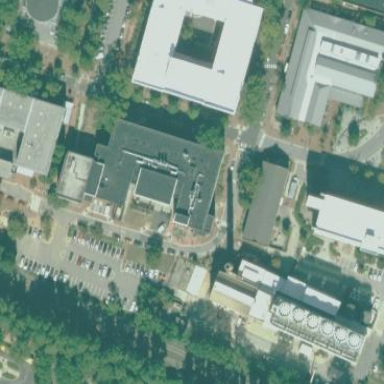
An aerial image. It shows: Commercial building that serves as university.